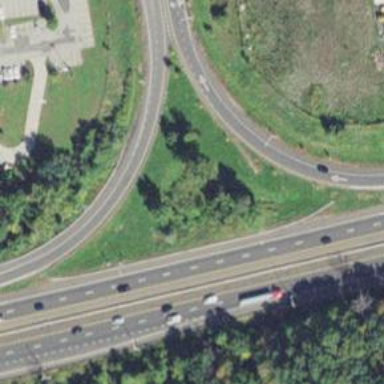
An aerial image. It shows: Motorway link.